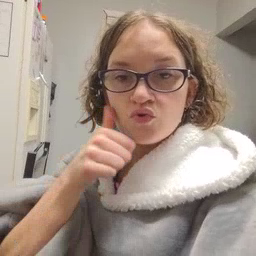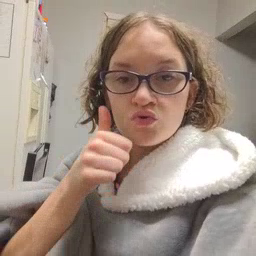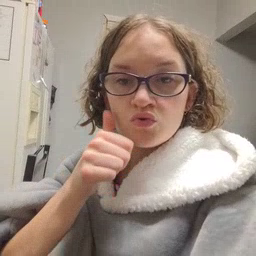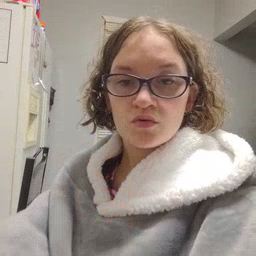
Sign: girl